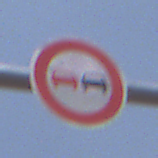
Verkehrszeichen: Ueberholverbot
Umgebung: Outdoor, Nature
Tageszeit: Midday
Wetter: PartlyCloudy
Licht: Natural
Jahreszeit: NotSpecified
Kontrast: HighContrast